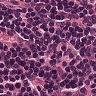
Metastatic tissue present: no